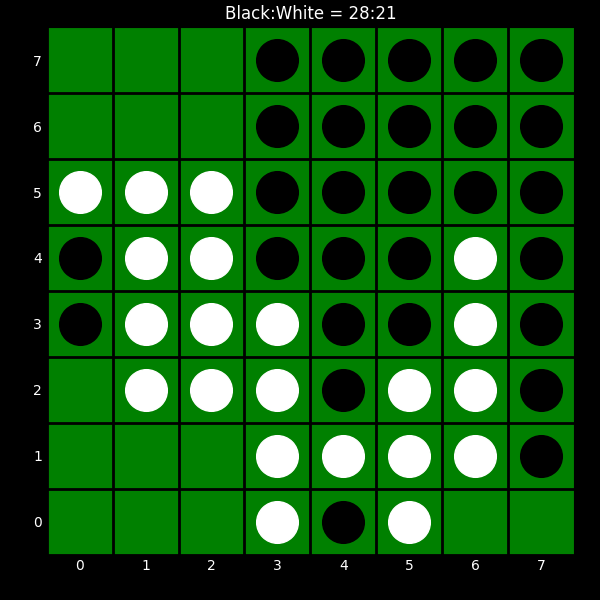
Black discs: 28
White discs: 21